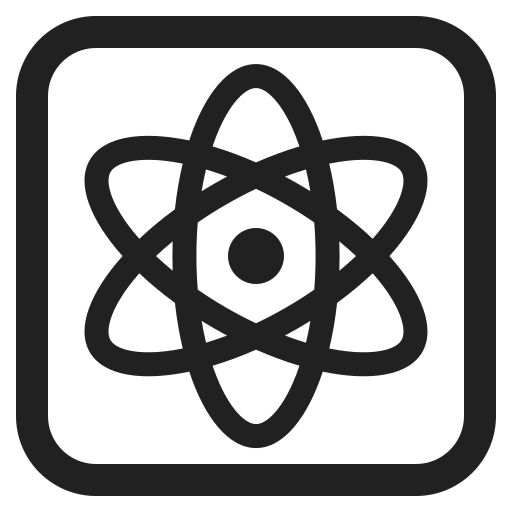
atom symbol high contrast